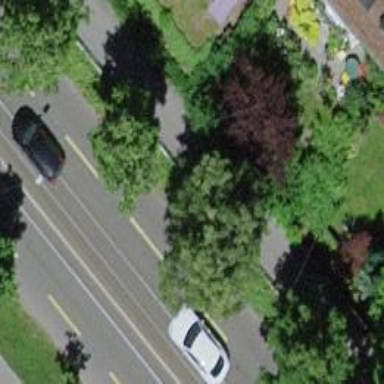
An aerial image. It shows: Avenue lined with trees.